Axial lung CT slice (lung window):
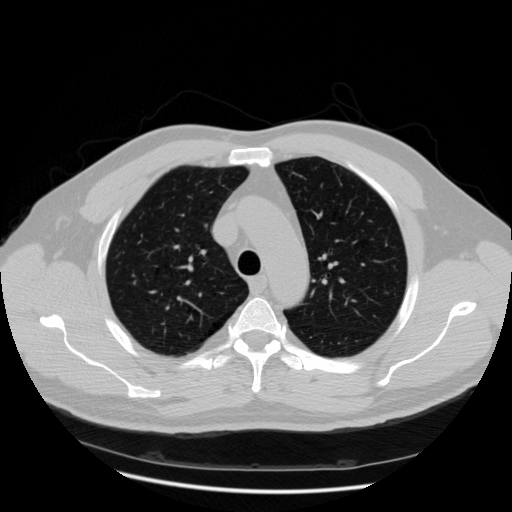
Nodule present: no